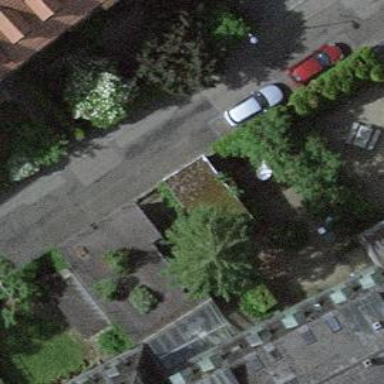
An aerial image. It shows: Group of garages.